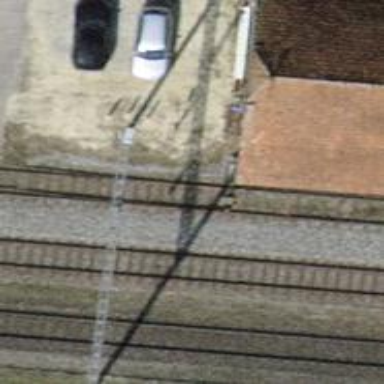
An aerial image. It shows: Railway switch.